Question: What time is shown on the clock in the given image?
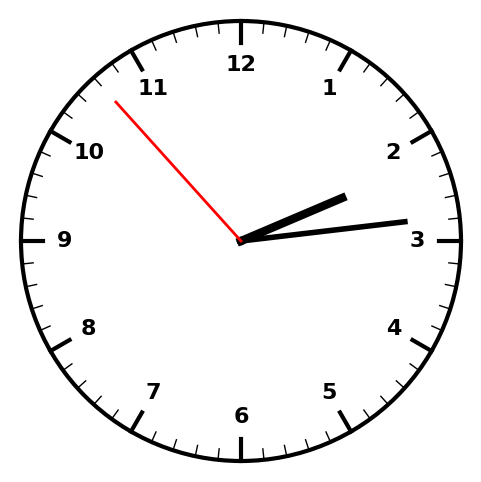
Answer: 02:13:53